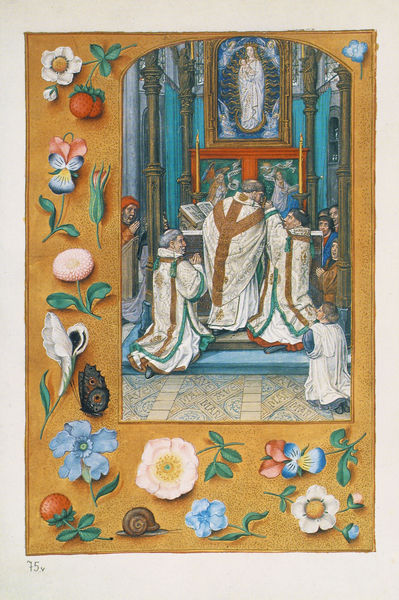
Titel: Rothschild-Gebetbuch
Institution: Wien, Österreichische Nationalbibliothek
Schlagwörter: blau, weiß, gelb, blume, blumen, bunt, männer, säulen, zeichnung, blüten, rose, rot, tiere, ornament, stehen, kirche, gewand, gold, pflanzen, früchte, papier, perspektive, grafik, bischof, papst, kerze, buch, kirch, kloster, erdbeeren, illustration, knien, beten, schmetterling, altar, jesus, gottesdienst, messe, ministrant, priester, veilchen, muschel, schnecke, vergissmeinnicht, gänseblümchen, maria, madonna, falter, handschrift, farbigkeit, symbole, tonsur, orchidee, jesuskind, strahlenkranz, buchmalerei, stiefmütterchen, erdbeere, viola, buchkunst, kasel, möch, schnekke, anamone, ejesus